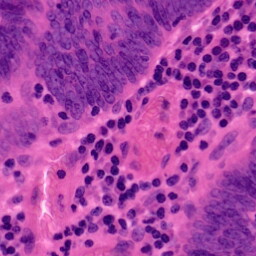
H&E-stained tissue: Colon